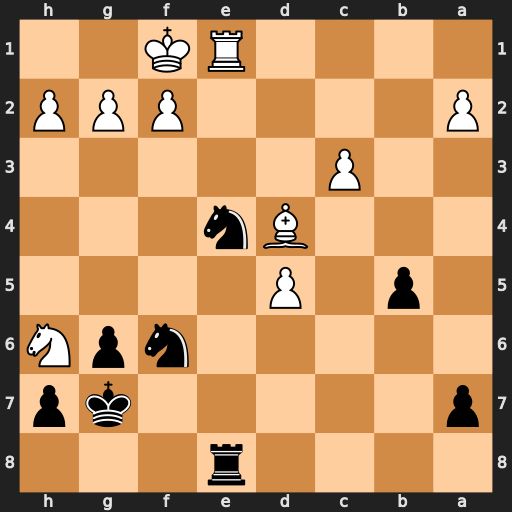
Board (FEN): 4r3/p5kp/5npN/1p1P4/3Bn3/2P5/P4PPP/4RK2
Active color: b
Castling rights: -
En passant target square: -
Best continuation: Nd2+ Kg1 Rxe1#